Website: home-depot
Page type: delivery-shipping
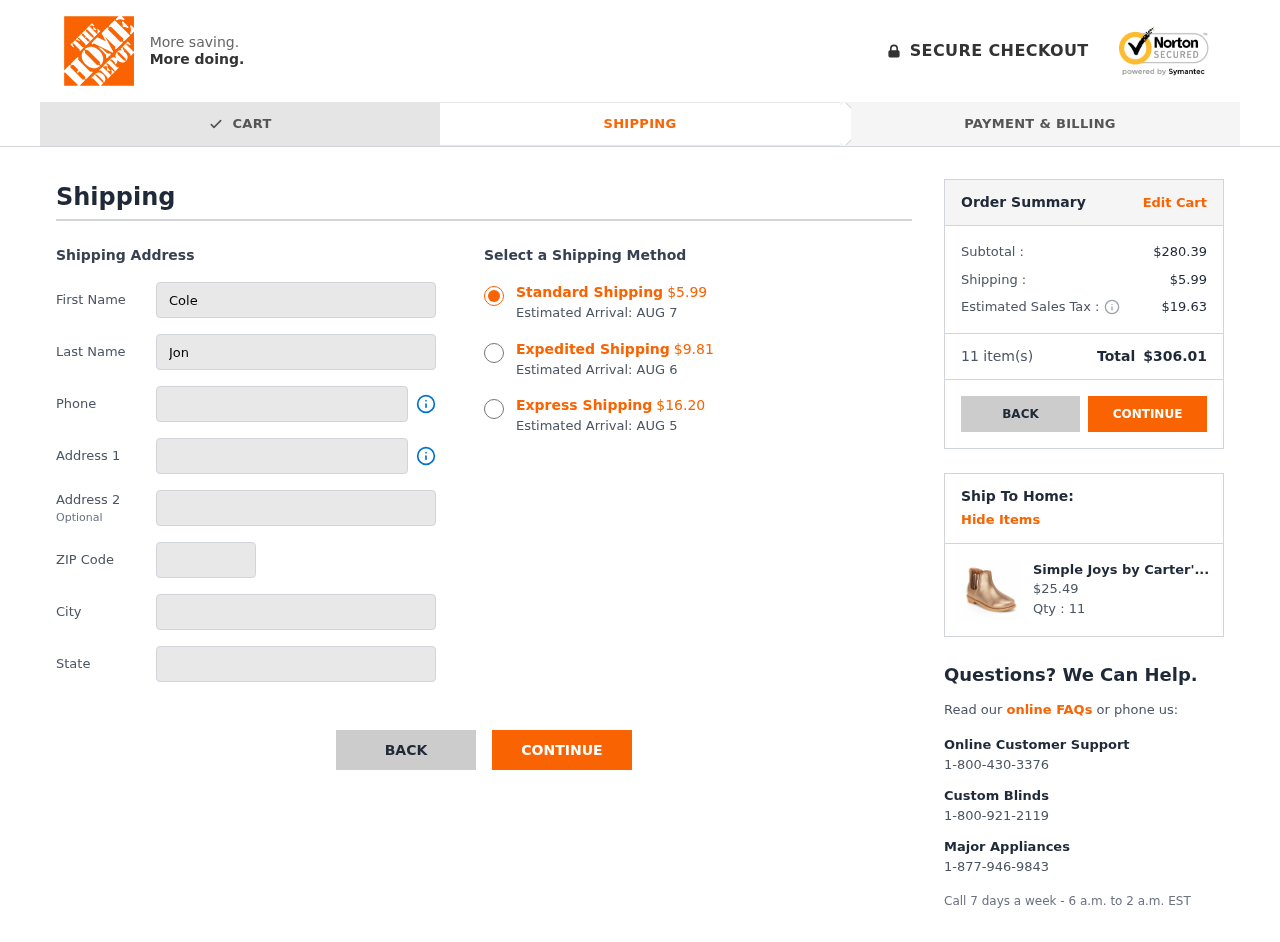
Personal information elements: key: PII_CITY
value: West William
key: PII_FIRSTNAME
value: Cole
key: PII_LASTNAME
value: Jones
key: PII_PHONE
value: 5189030208
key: PII_POSTCODE
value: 54391
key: PII_STATE
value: Illinois
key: PII_STREET
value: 70189 Kevin Dale Suite 343
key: PII_STREET2
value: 41008 Sabrina Underpass Apt. 343
Product elements: key: PRODUCT1_NAME
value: Simple Joys by Carter's Baby Girls' Ella Bootie Chelsea Boot, Tan, 6 M US Toddler
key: PRODUCT1_PRICE
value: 25.49
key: PRODUCT1_QUANTITY
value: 11
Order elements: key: ORDER_SHIPPING_COST_STANDARD
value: $5.99
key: ORDER_DELIVERY_DATE
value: AUG 7
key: ORDER_SHIPPING_COST_EXPEDITED
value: $9.81
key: ORDER_DELIVERY_DATE_EXPEDITED
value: AUG 6
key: ORDER_SHIPPING_COST_EXPRESS
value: $16.20
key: ORDER_DELIVERY_DATE_EXPRESS
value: AUG 5
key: ORDER_SUBTOTAL
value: $280.39
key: ORDER_SHIPPING_COST
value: $5.99
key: ORDER_TAX
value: $19.63
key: ORDER_NUM_ITEMS
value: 11
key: ORDER_TOTAL
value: $306.01